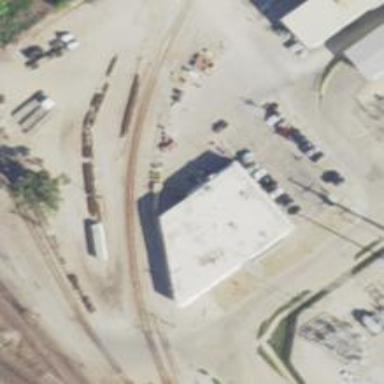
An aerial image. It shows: Abandoned railway siding.